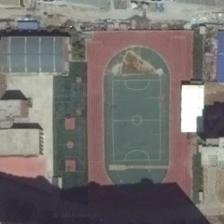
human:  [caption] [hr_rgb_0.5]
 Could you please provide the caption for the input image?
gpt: this is a half-old football field with some simple courts aside .

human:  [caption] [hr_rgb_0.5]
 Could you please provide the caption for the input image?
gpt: a playground with a basketball field next to it is surrounded by many buildings .

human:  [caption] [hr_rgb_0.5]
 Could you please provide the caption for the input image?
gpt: a playground with basketball field next to it is surrounded by buildings .

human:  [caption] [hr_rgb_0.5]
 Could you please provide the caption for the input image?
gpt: several buildings are around a playground and a basketball field .

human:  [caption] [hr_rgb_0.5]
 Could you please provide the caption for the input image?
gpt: a playground with basketball field next to it is surrounded by buildings .